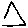
Label: triangle